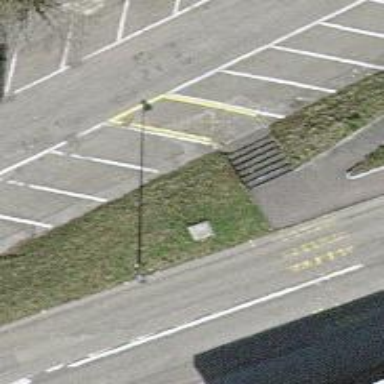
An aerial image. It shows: Road with steps.